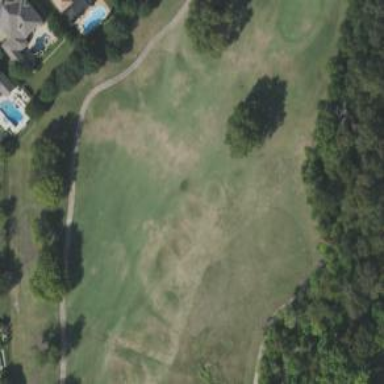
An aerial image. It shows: View of golf hole.